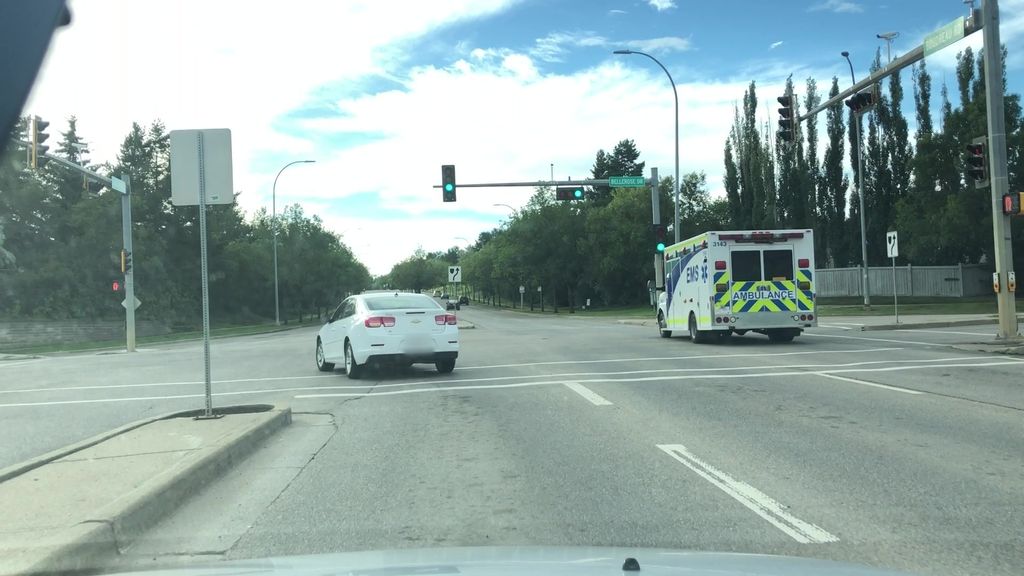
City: edmonton